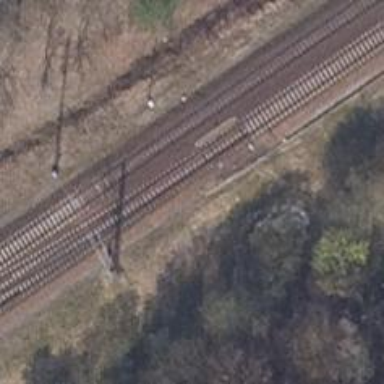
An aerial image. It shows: Railway siding with rails.